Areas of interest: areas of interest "Commercial service"
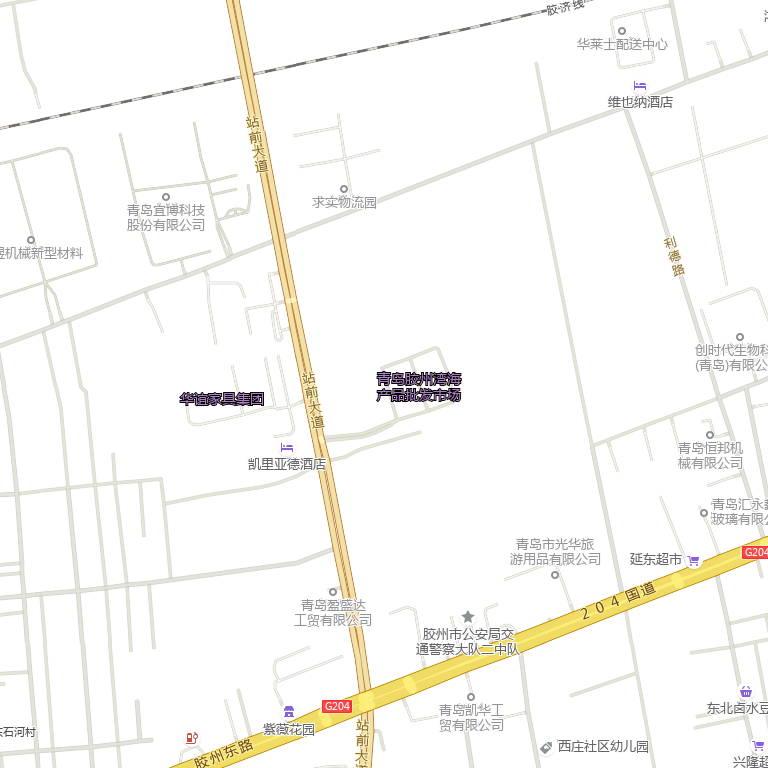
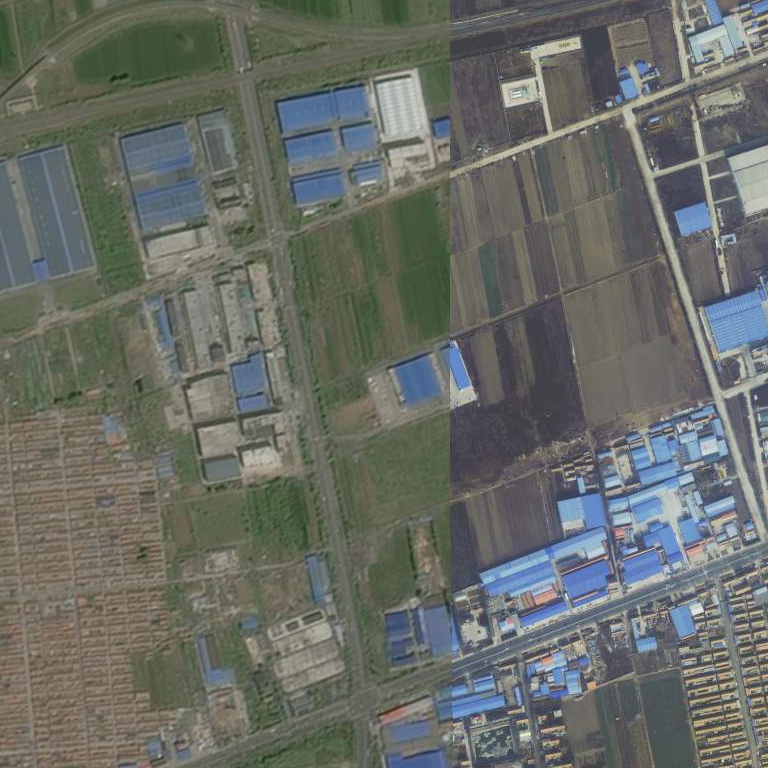